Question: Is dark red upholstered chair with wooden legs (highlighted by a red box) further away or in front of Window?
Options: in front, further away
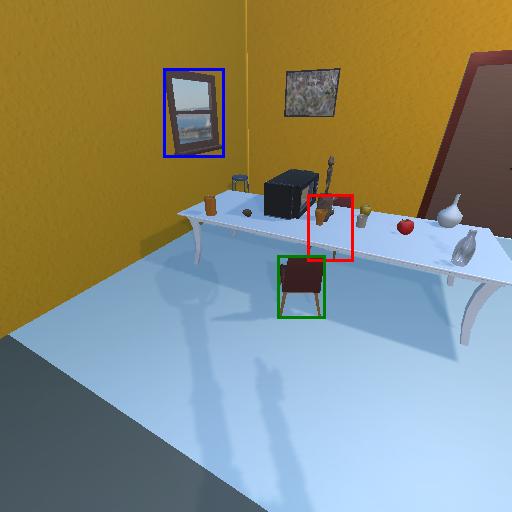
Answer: in front